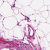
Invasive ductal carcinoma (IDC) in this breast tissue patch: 0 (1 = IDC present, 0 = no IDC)